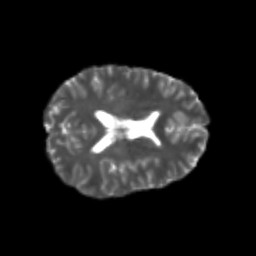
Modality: T2w
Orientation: axial
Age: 22
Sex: female
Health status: healthy
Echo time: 0.074 s